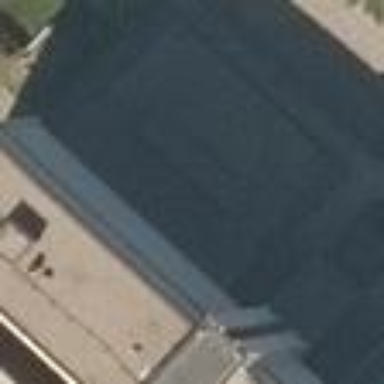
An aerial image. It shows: Part of building with flat roof in dark grey color.